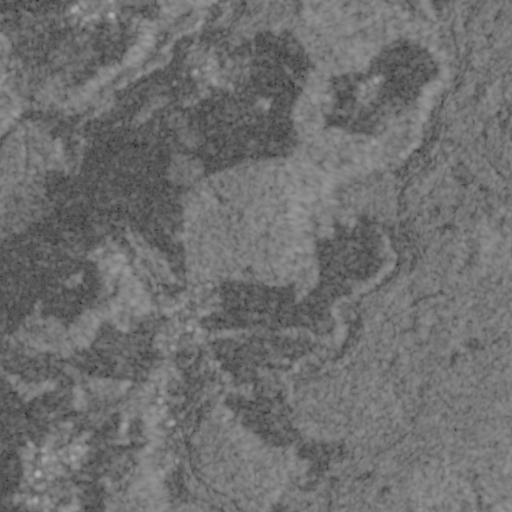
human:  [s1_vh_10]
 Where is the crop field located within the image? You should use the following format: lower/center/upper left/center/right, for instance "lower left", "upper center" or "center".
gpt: The crop field is located in the lower left of the image.
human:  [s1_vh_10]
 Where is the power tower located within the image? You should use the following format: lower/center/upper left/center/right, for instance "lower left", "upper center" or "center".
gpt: The power tower is located in the left of the image.
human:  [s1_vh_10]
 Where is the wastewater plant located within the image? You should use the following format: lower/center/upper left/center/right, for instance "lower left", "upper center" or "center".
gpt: The wastewater plant is located in the lower center of the image.
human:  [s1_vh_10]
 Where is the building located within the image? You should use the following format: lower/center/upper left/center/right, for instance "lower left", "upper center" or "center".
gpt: There is no building in the image.

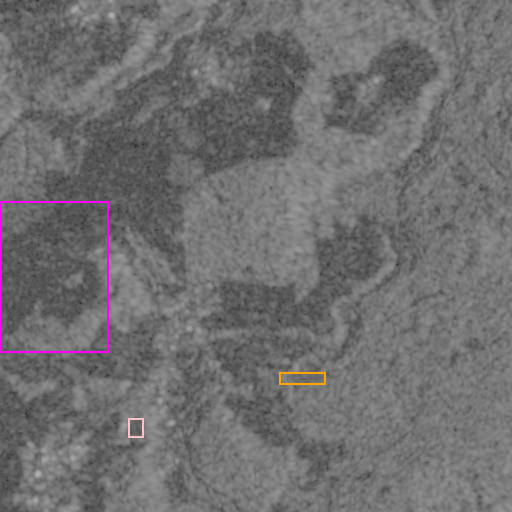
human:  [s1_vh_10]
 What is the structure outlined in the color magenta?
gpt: The structure outlined in magenta is a crop field.
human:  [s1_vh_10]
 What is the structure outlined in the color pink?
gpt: The structure outlined in pink is a park.
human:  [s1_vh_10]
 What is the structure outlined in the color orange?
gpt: The structure outlined in orange is a wastewater plant.
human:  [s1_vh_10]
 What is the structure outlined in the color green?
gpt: There is no green outline.